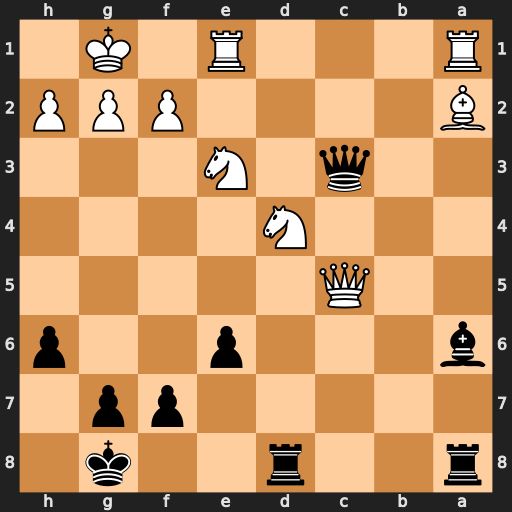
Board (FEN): r2r2k1/5pp1/b3p2p/2Q5/3N4/2q1N3/B4PPP/R3R1K1
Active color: b
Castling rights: -
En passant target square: -
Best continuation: Qxc5 Nxe6 fxe6